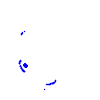
Particle: proton